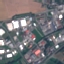
Land use / land cover: Industrial